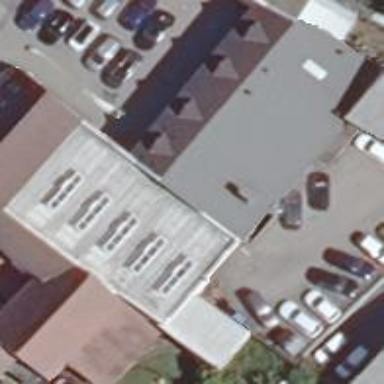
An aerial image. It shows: Car repair shop.